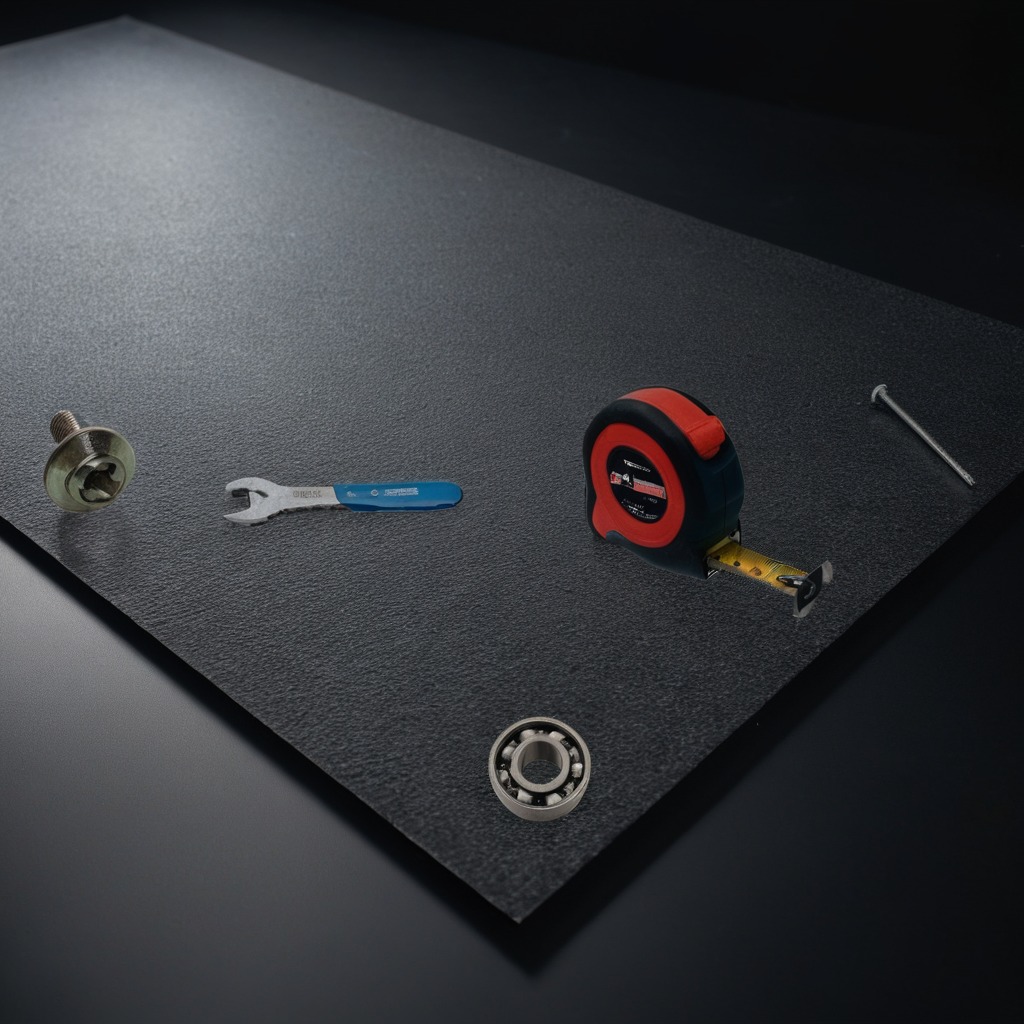
A metal ball bearing, a measuring tape, a metal machine screw, an iron nail, and a wrench are lying on the granite tabletop.